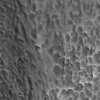
Label: not_dusty